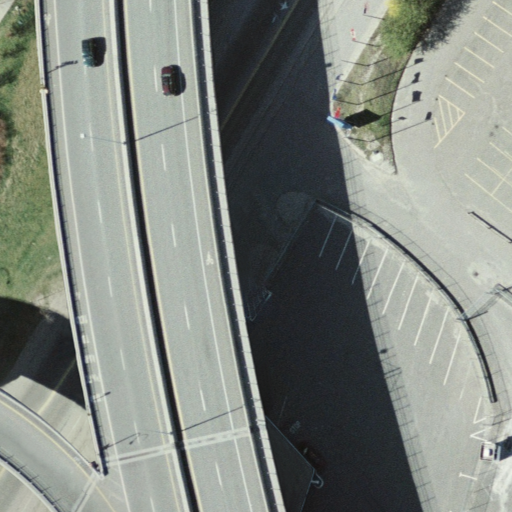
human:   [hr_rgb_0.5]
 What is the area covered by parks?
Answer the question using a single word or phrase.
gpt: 2578m2

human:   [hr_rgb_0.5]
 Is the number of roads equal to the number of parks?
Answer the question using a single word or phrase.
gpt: no

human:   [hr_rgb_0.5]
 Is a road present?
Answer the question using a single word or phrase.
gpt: yes

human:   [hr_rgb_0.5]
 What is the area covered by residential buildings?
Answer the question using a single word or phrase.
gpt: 0m2

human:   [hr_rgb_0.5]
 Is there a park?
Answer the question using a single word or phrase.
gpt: yes

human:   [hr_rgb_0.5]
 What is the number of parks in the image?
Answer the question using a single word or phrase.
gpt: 1

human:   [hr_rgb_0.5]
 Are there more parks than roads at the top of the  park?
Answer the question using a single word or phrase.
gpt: yes

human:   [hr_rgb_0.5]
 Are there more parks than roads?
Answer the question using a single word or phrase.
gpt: no

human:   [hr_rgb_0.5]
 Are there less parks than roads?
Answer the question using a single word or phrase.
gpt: yes

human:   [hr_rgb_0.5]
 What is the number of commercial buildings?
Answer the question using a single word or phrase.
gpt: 0

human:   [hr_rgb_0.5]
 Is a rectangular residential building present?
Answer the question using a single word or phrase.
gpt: no

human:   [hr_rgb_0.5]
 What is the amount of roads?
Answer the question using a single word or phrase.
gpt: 5

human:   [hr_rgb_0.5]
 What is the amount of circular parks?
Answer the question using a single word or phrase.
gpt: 0

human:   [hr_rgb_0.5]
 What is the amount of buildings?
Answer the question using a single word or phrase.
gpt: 0

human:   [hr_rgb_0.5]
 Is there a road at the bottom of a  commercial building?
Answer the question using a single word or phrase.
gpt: no

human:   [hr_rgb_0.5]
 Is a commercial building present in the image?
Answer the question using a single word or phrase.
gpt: no

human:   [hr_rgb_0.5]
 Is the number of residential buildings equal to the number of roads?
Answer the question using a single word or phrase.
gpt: no

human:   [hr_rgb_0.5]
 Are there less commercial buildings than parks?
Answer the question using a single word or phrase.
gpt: yes

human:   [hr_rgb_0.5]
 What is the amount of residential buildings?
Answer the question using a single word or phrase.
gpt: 0

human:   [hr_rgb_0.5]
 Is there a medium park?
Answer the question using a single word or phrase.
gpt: no

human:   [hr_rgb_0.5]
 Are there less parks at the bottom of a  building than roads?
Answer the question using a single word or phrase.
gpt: yes

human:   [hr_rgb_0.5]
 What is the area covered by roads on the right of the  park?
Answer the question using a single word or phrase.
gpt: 0m2

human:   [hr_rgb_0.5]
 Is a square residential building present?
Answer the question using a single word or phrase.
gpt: no

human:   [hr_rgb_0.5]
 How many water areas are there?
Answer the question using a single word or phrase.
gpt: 0

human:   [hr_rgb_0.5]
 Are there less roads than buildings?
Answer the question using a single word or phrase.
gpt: no

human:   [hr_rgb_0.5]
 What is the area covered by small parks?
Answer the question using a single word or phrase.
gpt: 0m2

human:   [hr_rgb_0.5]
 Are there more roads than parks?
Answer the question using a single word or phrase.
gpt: yes

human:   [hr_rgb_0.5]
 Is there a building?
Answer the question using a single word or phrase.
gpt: no

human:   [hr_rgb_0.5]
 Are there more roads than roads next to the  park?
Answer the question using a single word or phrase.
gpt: no

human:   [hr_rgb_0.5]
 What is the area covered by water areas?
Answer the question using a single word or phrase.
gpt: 0m2

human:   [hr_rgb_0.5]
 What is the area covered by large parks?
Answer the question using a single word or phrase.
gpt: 2578m2

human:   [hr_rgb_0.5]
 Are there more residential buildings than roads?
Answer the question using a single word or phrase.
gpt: no

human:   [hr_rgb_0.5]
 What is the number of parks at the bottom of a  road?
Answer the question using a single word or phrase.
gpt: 0

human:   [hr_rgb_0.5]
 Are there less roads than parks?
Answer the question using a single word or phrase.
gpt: no

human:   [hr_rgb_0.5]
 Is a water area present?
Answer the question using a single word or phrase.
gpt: no

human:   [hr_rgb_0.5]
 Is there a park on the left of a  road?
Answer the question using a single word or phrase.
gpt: no

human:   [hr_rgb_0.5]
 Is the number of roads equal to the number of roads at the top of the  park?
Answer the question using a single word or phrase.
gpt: no

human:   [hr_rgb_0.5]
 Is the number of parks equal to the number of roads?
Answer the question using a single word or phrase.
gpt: no

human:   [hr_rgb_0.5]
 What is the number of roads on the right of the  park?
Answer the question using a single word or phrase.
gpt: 2

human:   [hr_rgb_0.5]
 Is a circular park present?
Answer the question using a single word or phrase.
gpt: no

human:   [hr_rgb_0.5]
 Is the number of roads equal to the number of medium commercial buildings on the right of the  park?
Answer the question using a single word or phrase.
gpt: no

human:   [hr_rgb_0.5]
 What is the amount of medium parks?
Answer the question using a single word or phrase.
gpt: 0

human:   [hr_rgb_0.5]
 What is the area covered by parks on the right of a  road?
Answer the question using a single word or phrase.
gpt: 0m2

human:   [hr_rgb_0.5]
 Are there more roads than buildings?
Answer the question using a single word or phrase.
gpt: yes

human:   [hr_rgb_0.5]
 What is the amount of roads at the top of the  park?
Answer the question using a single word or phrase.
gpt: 0

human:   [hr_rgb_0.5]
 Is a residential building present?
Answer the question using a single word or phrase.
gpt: no

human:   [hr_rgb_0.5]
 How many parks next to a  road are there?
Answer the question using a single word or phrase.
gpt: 1

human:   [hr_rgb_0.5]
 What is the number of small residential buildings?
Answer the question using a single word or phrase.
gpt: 0

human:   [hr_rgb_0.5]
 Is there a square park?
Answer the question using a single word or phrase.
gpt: no

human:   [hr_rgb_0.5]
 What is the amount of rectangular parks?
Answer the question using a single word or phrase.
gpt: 1

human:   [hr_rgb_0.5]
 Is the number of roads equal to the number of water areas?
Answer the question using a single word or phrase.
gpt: no

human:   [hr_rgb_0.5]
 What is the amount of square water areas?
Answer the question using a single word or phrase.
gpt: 0

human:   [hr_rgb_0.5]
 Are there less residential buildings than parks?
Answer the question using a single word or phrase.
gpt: yes

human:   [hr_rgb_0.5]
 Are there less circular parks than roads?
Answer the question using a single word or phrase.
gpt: yes

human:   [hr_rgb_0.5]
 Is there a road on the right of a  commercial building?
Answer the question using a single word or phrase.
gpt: no

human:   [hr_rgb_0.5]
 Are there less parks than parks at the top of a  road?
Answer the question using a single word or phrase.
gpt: no

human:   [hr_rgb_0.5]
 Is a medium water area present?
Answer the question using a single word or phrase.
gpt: no

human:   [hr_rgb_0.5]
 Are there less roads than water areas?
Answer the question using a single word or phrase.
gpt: no

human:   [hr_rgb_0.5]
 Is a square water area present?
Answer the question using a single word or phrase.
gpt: no

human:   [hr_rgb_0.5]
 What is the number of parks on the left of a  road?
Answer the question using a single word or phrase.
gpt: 0

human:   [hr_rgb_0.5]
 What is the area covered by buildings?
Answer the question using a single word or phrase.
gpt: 0m2

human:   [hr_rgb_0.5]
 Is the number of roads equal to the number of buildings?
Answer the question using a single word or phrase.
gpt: no

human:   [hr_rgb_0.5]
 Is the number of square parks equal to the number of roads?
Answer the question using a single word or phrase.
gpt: no

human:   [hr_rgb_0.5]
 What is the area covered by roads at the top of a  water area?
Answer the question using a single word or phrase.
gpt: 0m2